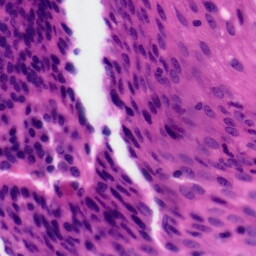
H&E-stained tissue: Tonsil